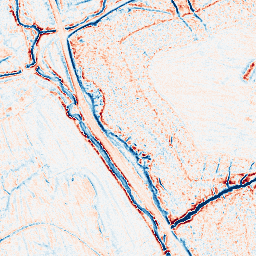
Category: edge_preserving
Decomposition family: anisotropic_diffusion
Decomposition parameters: iterations: 10
kappa: 10
gamma: 0.15
Upsampling method: cubic_catmull_rom
Upsampling parameters: scale: 8
Upsampling scale: 8